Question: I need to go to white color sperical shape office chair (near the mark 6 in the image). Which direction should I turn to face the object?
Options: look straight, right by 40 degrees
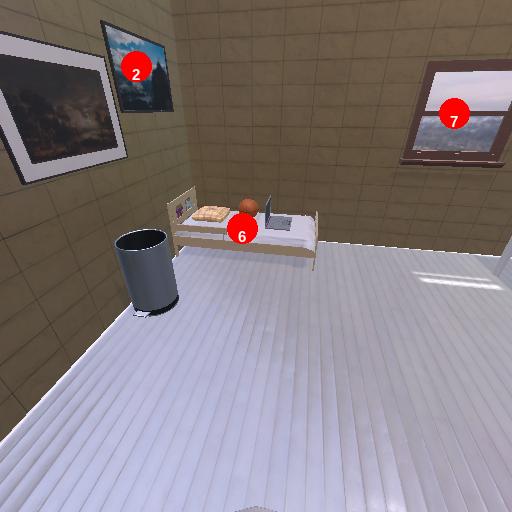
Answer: look straight